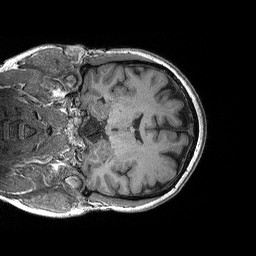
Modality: T1w
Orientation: coronal
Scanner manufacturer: siemens
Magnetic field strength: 3 T
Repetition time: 2.3 s
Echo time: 0.00298 s